Brain MRI, t2w sequence, axial 2D slice.
Patient: age 46, sex F, weight 90 kg, height 1.9 m
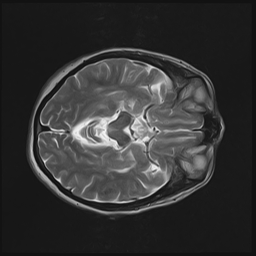